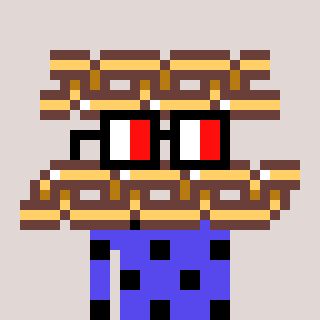
a pixel art character with square glasses with black frames and red eyes, a chain-shaped head and a computerblue-colored body on a warm background